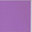
Piece: xx